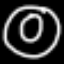
Label: donut